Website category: game
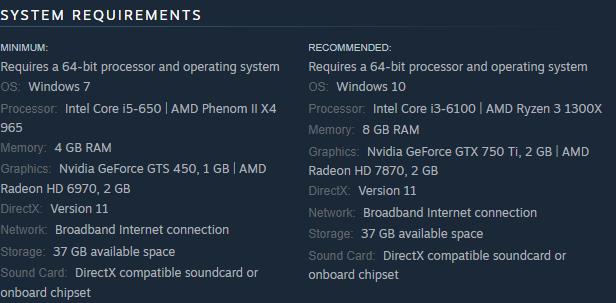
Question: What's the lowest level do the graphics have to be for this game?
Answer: Nvidia GeForce GTS 450, 1 GB | AMD Radeon HD 6970, 2 GB

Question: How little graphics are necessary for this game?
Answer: Nvidia GeForce GTS 450, 1 GB | AMD Radeon HD 6970, 2 GB

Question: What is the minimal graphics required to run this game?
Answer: Nvidia GeForce GTS 450, 1 GB | AMD Radeon HD 6970, 2 GB

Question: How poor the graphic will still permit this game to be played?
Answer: Nvidia GeForce GTS 450, 1 GB | AMD Radeon HD 6970, 2 GB

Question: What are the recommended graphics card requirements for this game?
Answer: Nvidia GeForce GTX 750 Ti, 2 GB | AMD Radeon HD 7870, 2 GB

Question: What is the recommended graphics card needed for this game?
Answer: Nvidia GeForce GTX 750 Ti, 2 GB | AMD Radeon HD 7870, 2 GB

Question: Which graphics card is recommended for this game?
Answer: Nvidia GeForce GTX 750 Ti, 2 GB | AMD Radeon HD 7870, 2 GB

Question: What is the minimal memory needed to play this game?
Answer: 4 GB RAM

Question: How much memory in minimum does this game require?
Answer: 4 GB RAM

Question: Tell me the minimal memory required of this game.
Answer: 4 GB RAM

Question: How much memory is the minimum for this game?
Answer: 4 GB RAM

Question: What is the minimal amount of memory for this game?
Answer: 4 GB RAM

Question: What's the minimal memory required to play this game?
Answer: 4 GB RAM

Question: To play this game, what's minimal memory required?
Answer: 4 GB RAM

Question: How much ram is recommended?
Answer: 8 GB RAM

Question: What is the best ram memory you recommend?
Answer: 8 GB RAM

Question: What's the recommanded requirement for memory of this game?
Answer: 8 GB RAM

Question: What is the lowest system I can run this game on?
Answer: Windows 7

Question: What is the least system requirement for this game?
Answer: Windows 7

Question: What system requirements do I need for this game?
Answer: Windows 7

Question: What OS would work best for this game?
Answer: Windows 10

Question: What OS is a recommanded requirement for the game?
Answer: Windows 10

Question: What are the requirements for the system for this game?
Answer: Windows 10

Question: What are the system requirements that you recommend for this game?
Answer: Windows 10

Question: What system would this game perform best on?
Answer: Windows 10

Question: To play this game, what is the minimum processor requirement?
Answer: Intel Core i5-650 | AMD Phenom II X4 965

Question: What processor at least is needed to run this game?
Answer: Intel Core i5-650 | AMD Phenom II X4 965

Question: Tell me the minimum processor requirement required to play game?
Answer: Intel Core i5-650 | AMD Phenom II X4 965

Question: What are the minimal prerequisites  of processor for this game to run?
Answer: Intel Core i5-650 | AMD Phenom II X4 965

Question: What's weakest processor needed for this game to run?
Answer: Intel Core i5-650 | AMD Phenom II X4 965

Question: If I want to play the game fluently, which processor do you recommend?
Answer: Intel Core i3-6100 | AMD Ryzen 3 1300X

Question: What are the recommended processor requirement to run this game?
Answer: Intel Core i3-6100 | AMD Ryzen 3 1300X

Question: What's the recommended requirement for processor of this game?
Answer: Intel Core i3-6100 | AMD Ryzen 3 1300X

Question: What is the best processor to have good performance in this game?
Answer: Intel Core i3-6100 | AMD Ryzen 3 1300X

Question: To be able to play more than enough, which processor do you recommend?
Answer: Intel Core i3-6100 | AMD Ryzen 3 1300X